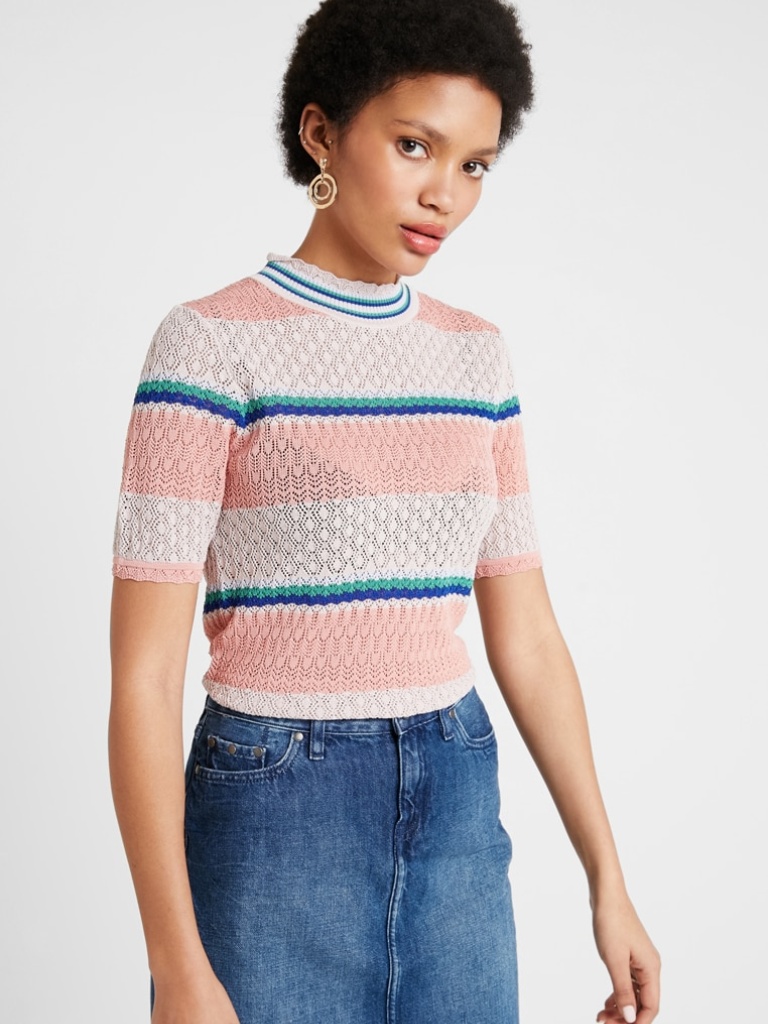
knit tight short sleeve waist length Fully Tucked in mock sweater